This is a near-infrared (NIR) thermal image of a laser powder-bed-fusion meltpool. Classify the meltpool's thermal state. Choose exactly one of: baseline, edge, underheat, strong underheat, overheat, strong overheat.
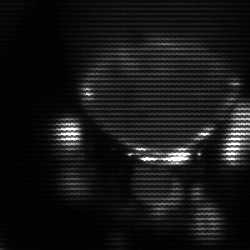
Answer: edge